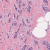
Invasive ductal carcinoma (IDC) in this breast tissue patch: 1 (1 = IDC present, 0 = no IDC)